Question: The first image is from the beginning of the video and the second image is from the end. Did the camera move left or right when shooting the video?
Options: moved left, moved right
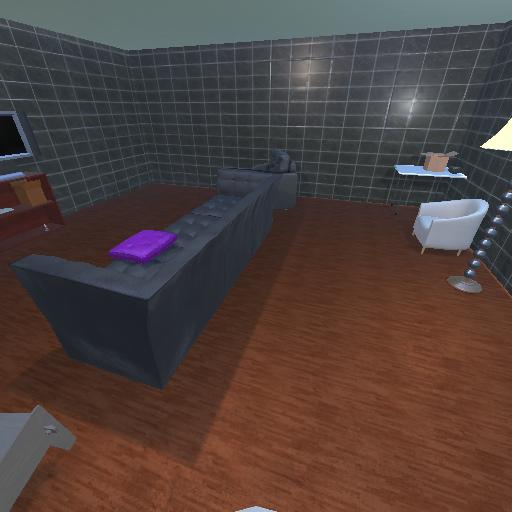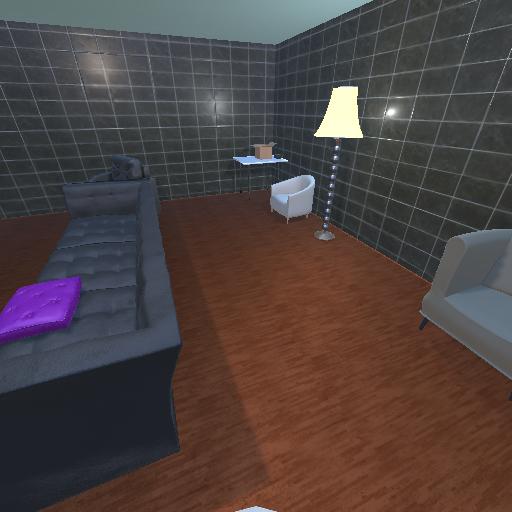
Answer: moved left